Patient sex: F
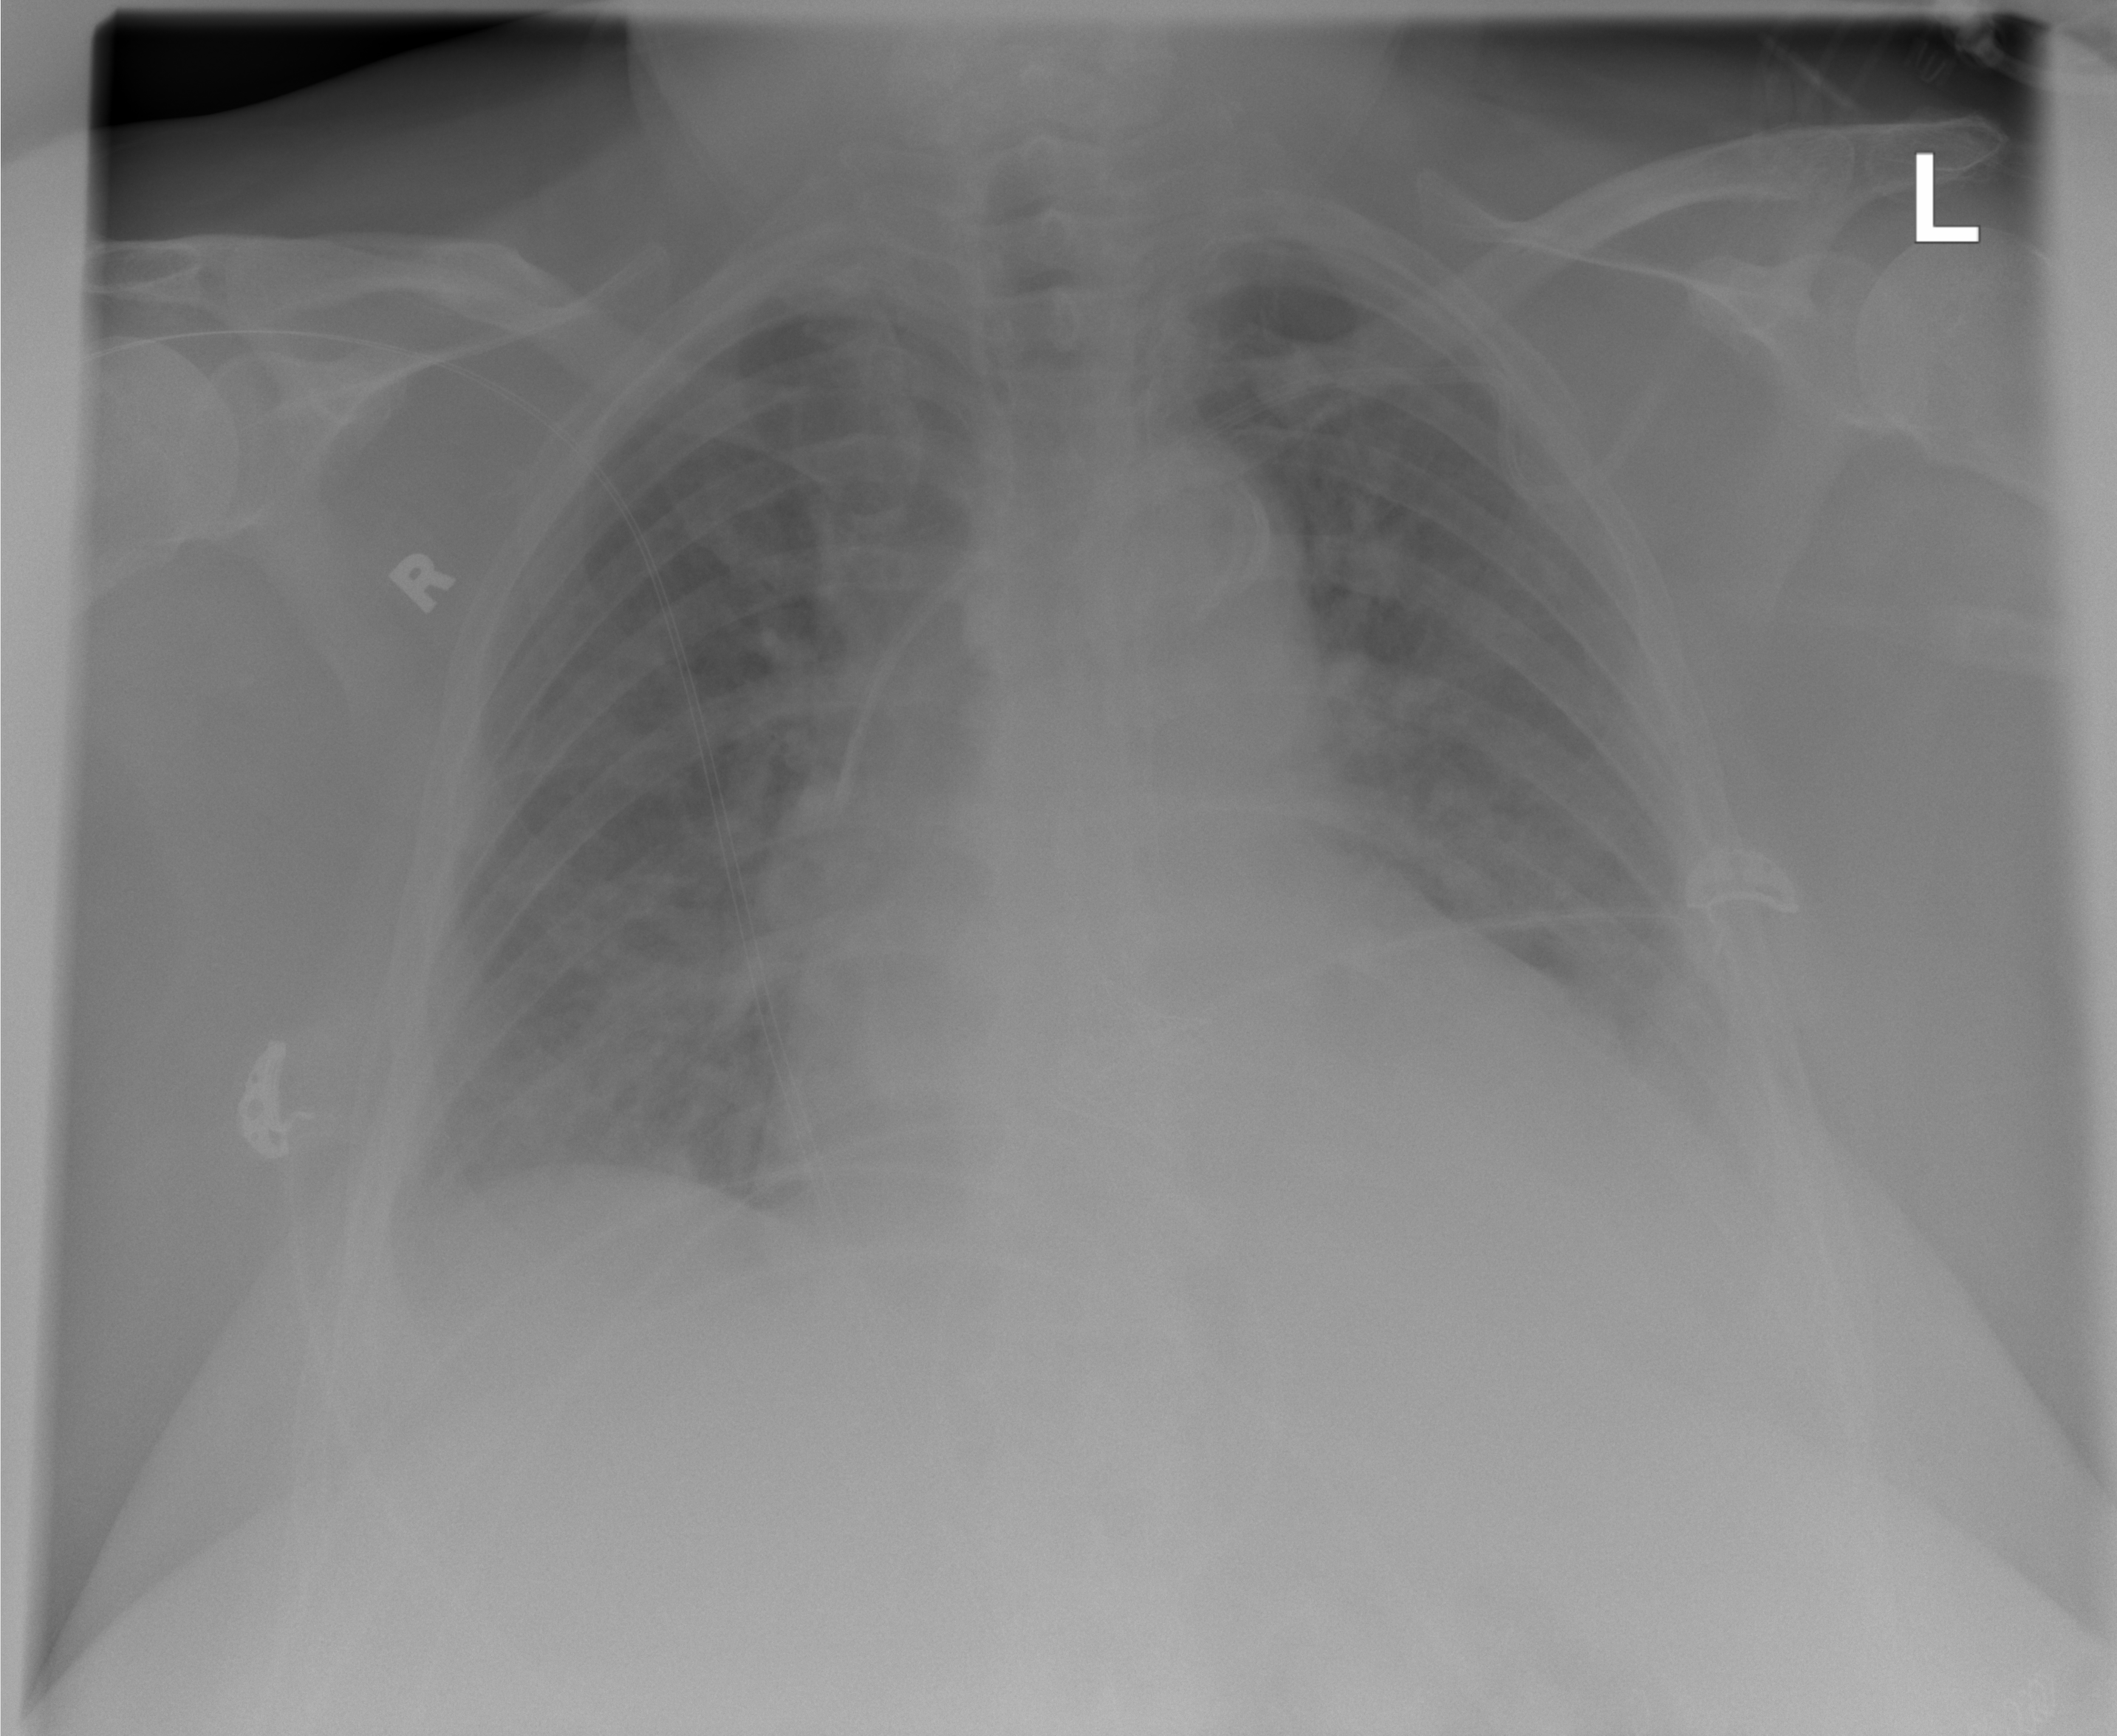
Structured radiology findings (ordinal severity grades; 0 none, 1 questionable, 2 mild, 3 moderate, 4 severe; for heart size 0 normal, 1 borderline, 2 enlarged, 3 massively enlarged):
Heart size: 2
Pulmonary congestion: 2
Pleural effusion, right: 1
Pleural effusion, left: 1
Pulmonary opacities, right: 0
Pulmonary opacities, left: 0
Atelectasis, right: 0
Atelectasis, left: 1